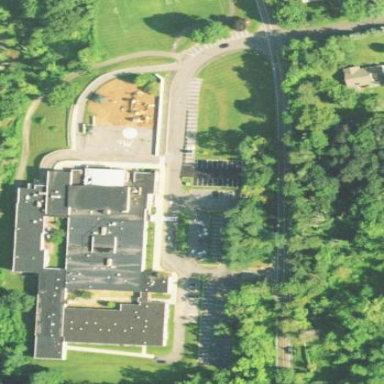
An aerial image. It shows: School building.